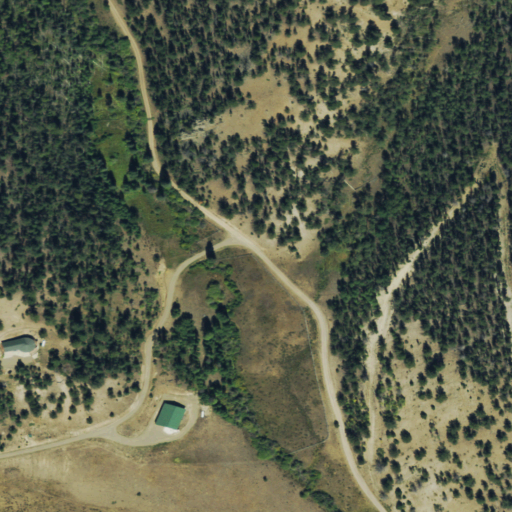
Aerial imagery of valley in Colorado named Wagon Box Gulch containing evergreen forest, herbaceous wetlands, grassland, shrub, deciduous forest, woody wetlands, low intensity development, and open development